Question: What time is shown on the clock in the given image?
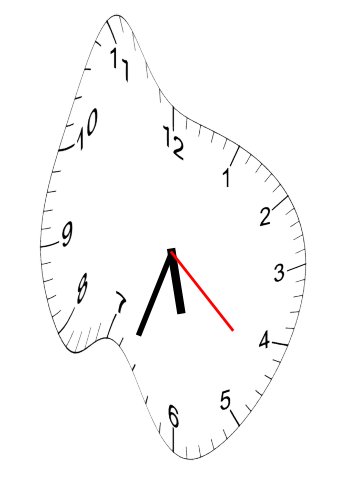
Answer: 05:33:22